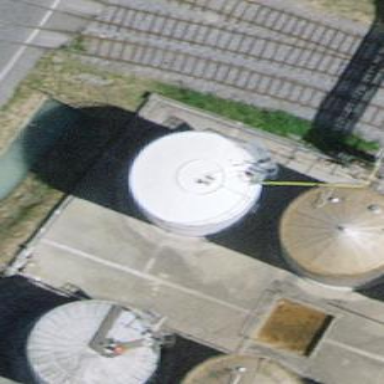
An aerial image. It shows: Industrial building housing storage tank.